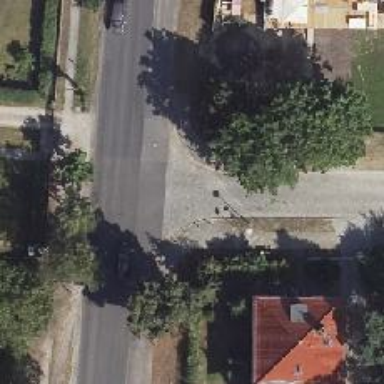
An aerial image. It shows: Road with "give way" sign.